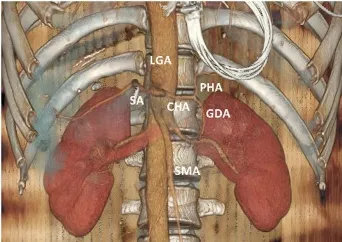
Comprehensive radiological and intraoperative visualization in Situs Inversus Totalis (SIT) accompanied by gastric cancer. (C) Coronal CT image shows the gastric lesion in the body of the stomach.
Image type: radiology (ct)